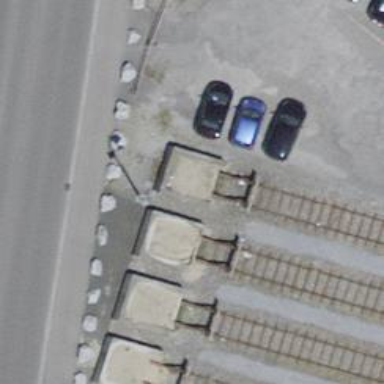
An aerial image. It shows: Railway buffer stop.